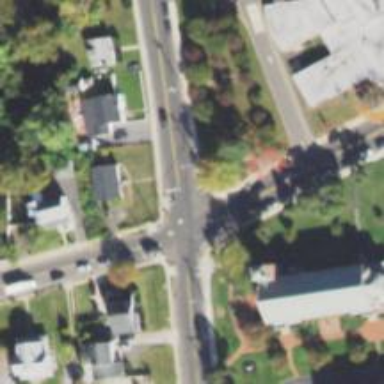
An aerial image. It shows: Marked crossing on the road.